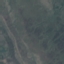
Land use / land cover class: HerbaceousVegetation